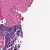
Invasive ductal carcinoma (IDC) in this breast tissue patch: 0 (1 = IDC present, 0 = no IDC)